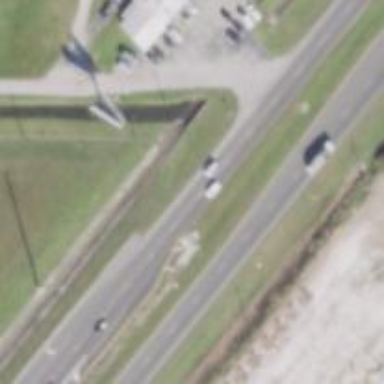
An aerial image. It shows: Asphalt trunk highway.